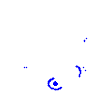
Particle: electron